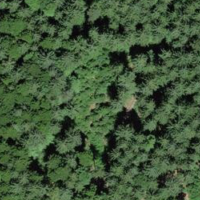
EUNIS habitat code: 43
Species observed at this site:
Impatiens parviflora